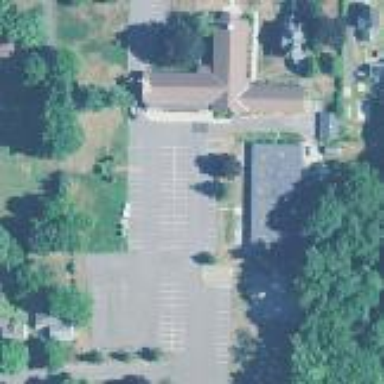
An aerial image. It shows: Kindergarten.